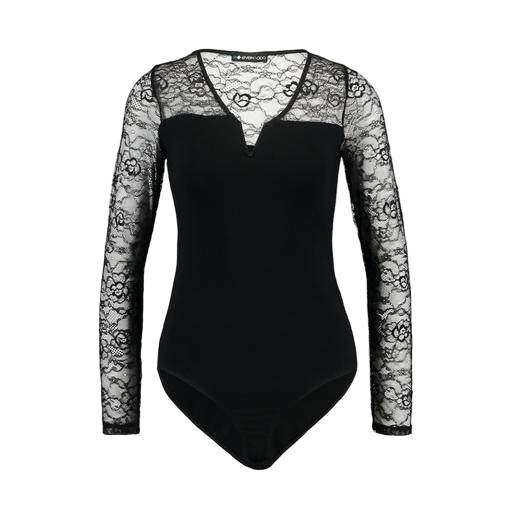
black plunge bodysuit, black long sleeve eyelash lace top, black leotard lace, white background